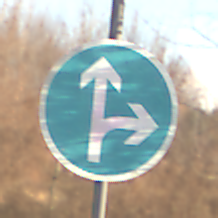
Verkehrszeichen: VorgeschriebeneFahrtrichtungGeradeausOderRechts
Umgebung: Outdoor, Nature
Tageszeit: SunriseSunset
Wetter: PartlyCloudy
Licht: Natural
Jahreszeit: NotSpecified
Kontrast: MediumContrast